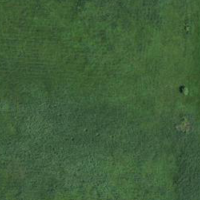
EUNIS habitat code: 24
Species observed at this site:
Eriophorum angustifolium